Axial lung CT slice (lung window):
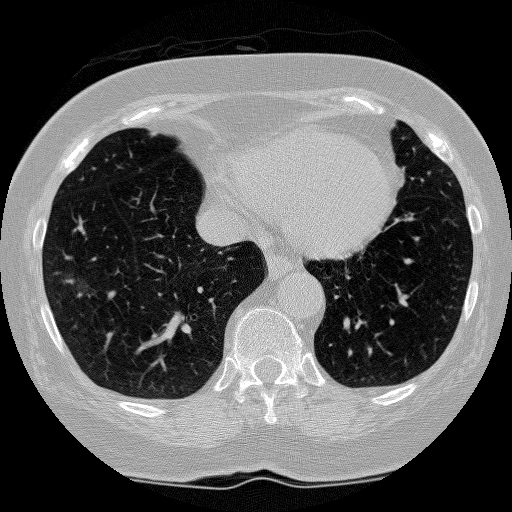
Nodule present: no